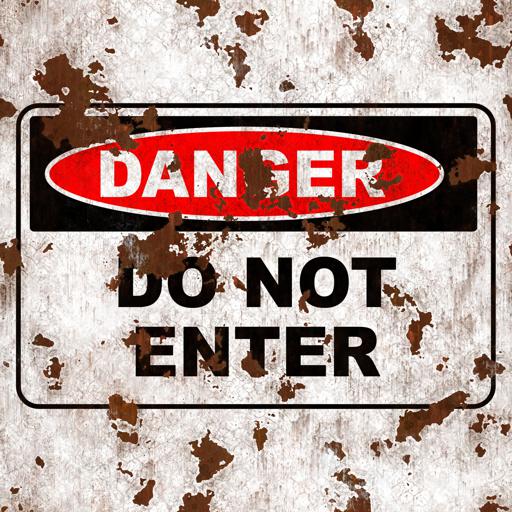
Tags: danger metal paint painted rust sign warning